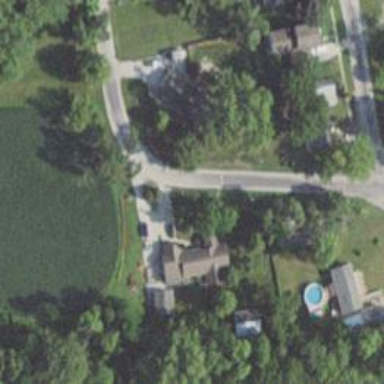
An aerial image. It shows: Residential road.